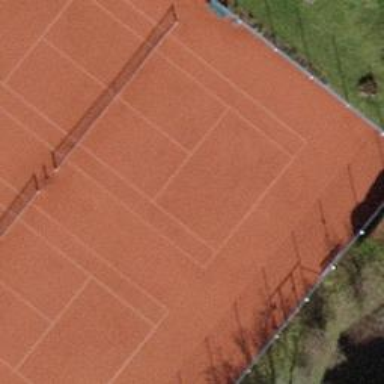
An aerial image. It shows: Tennis court on pitch.